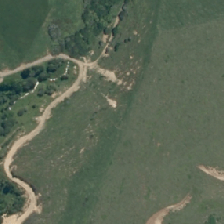
Land cover: broadleaved_indigenous_hardwood